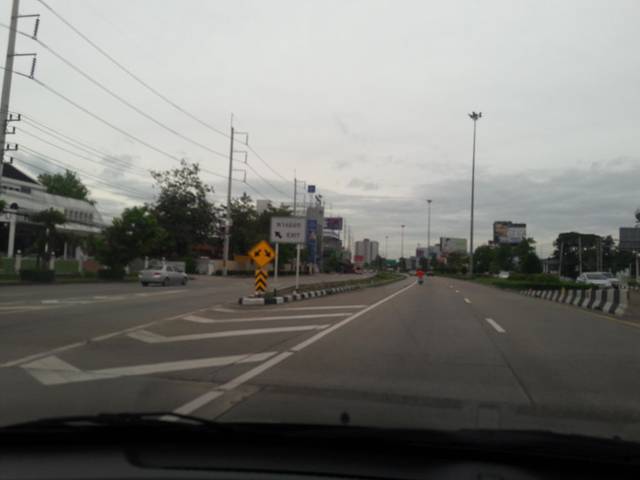
Region: Thailand
Coordinates: 18.787, 99.026